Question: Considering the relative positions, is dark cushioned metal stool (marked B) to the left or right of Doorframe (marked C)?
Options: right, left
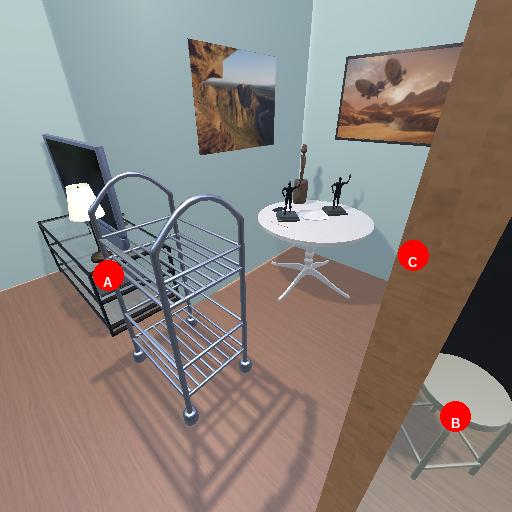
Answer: right